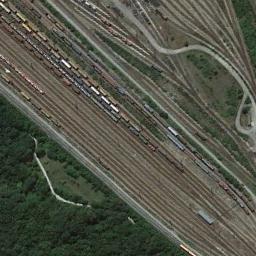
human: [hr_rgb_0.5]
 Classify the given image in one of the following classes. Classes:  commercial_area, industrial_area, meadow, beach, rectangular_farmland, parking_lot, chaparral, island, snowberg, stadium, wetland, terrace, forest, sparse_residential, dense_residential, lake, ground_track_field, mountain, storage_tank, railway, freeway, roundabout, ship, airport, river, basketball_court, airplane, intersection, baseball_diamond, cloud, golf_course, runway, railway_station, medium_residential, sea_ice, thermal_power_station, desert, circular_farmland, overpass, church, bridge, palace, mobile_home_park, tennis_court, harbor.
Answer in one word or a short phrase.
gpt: railway